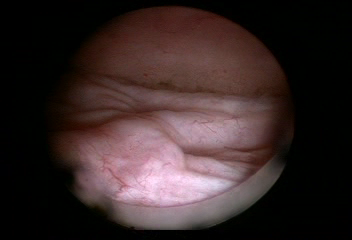
Modality: WLC
Class: Normal mucosa
Bladder cancer association: No